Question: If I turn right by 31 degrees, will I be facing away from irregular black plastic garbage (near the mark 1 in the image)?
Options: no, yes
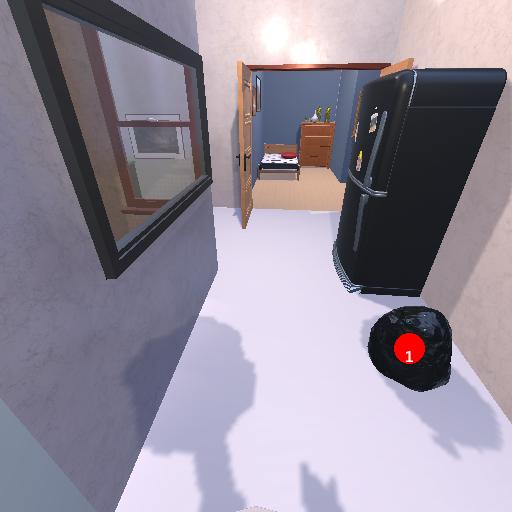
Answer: no